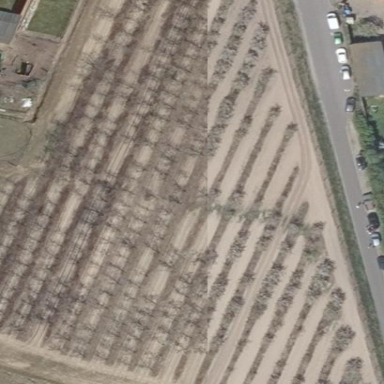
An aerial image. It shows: Orchard.